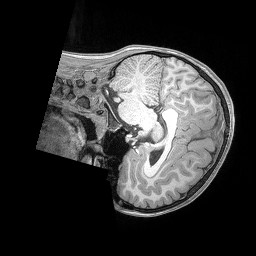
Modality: T1w
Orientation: sagittal
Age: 11
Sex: female
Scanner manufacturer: siemens
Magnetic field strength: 3 T
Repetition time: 2.53 s
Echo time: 0.00164 s